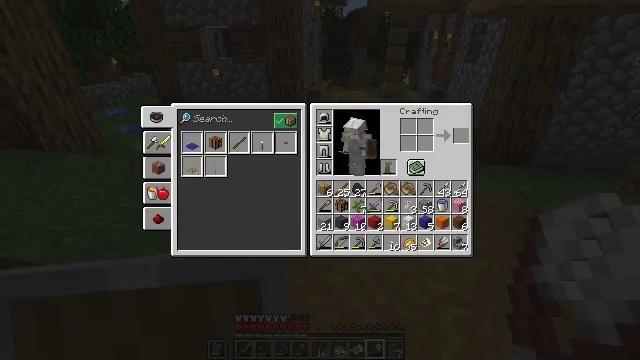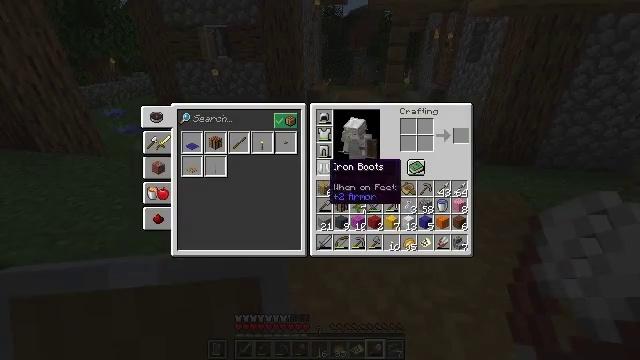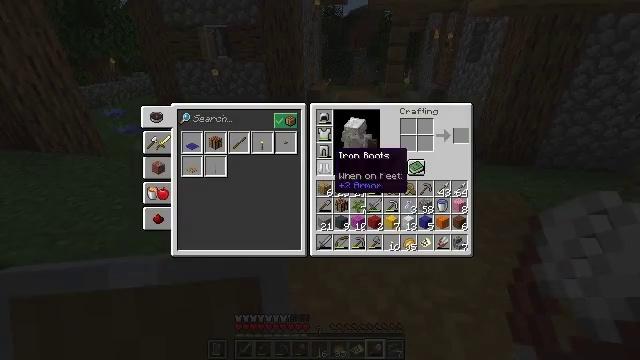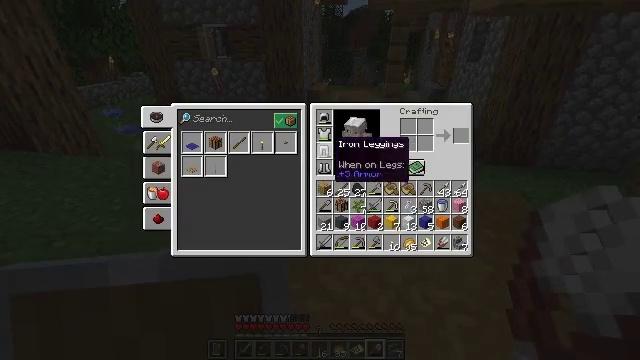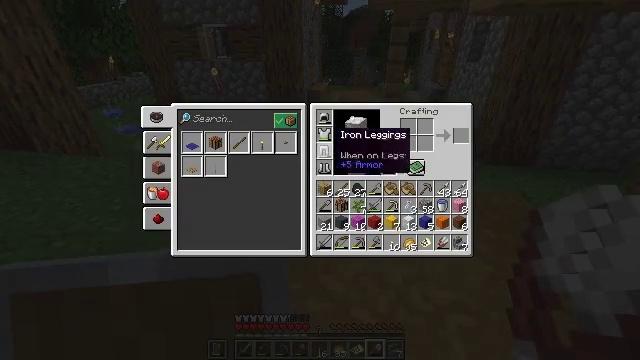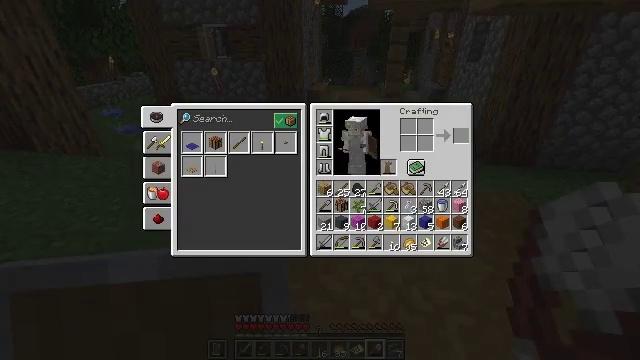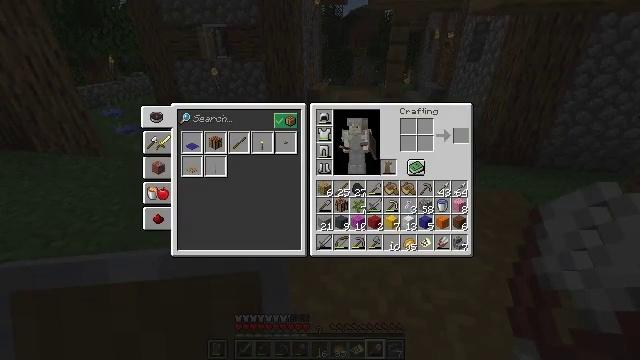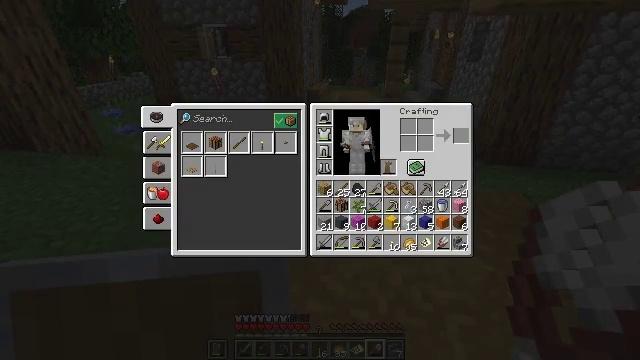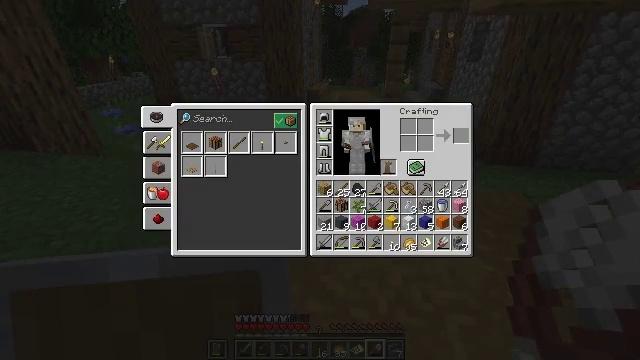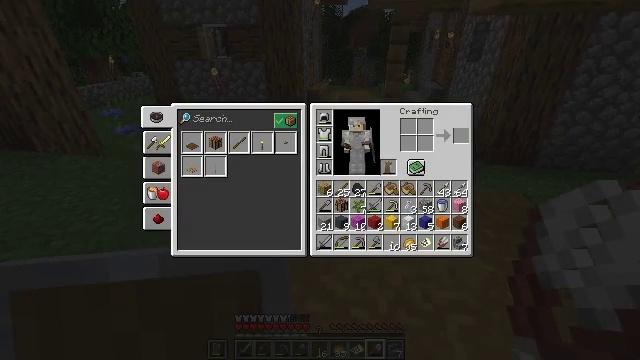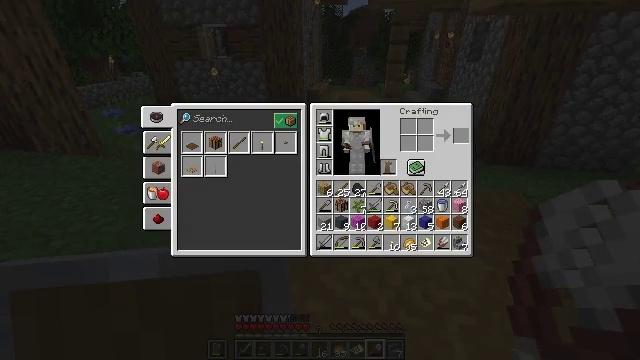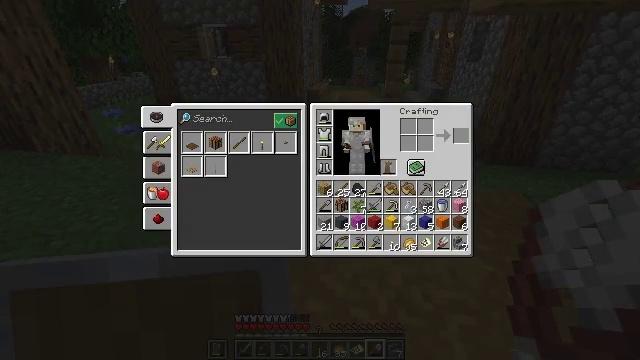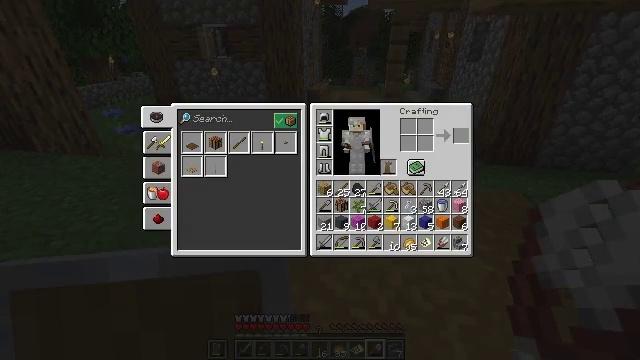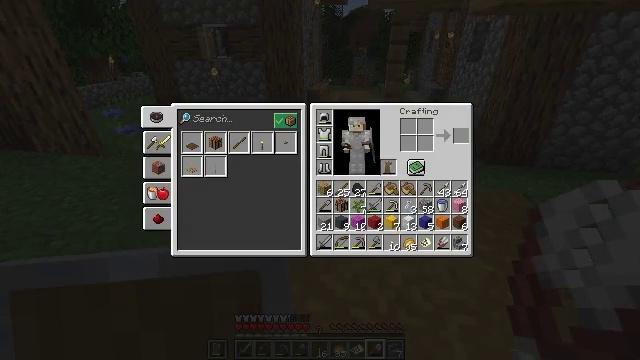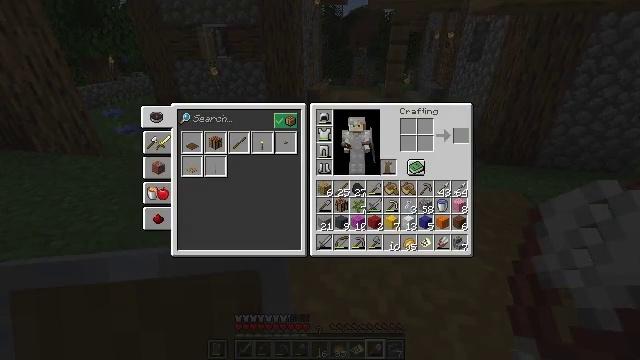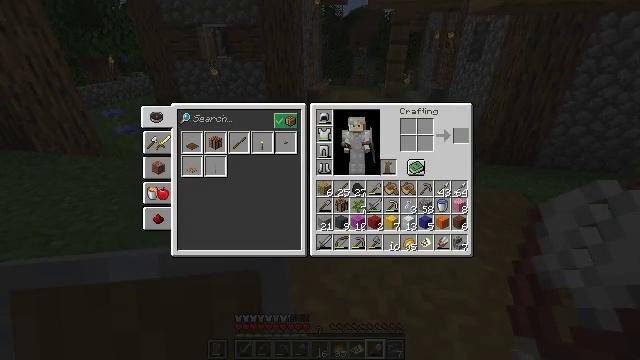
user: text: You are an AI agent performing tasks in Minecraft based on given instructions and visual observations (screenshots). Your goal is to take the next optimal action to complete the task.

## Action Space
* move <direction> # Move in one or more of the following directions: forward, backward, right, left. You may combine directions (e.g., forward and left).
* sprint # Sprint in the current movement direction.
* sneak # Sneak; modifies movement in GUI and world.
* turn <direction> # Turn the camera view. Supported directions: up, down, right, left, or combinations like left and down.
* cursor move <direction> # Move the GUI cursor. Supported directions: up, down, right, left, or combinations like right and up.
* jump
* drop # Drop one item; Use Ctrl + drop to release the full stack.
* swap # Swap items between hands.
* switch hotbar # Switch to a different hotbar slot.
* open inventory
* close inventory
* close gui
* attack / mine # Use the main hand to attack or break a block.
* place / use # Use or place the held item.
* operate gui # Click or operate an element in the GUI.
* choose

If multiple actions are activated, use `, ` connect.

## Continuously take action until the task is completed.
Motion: motion action
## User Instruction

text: Open the crafting grid and create a blue banner.
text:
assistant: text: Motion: no_op
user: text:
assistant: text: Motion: turn up
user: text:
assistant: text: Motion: turn up
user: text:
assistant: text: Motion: turn up
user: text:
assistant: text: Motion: turn right and up
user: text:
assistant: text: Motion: turn right and up
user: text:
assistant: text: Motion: turn up
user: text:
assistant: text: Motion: no_op
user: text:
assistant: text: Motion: no_op
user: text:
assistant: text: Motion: no_op
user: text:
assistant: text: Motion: no_op
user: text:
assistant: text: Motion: no_op
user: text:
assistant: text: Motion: no_op
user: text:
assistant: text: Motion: no_op
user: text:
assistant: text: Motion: no_op
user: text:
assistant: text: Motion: no_op
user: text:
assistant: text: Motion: no_op
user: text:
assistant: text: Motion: no_op
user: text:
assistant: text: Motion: move forward
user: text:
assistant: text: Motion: move forward
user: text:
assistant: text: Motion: move forward
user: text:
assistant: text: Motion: move forward, sprint
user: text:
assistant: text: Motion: move forward, sprint
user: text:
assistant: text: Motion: move forward, sprint
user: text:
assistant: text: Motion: move forward
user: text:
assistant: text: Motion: move forward
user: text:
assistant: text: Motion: move forward
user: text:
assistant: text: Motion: move forward
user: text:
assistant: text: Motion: move forward
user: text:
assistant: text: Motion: move forward